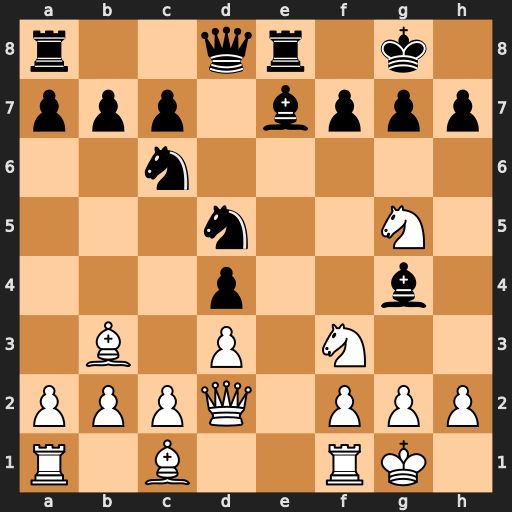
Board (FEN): r2qr1k1/ppp1bppp/2n5/3n2N1/3p2b1/1B1P1N2/PPPQ1PPP/R1B2RK1
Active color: w
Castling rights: -
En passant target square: -
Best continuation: Nxf7 Kxf7 Qf4+